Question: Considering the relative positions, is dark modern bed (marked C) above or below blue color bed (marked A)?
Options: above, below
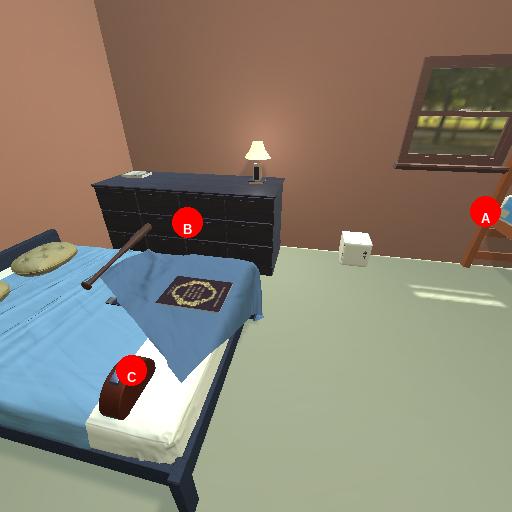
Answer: above